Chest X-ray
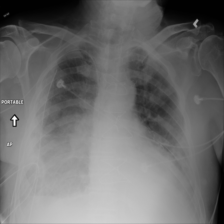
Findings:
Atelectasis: negative
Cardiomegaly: negative
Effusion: negative
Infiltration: negative
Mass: negative
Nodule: negative
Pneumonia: negative
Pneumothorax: negative
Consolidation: positive
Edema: negative
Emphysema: negative
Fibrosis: negative
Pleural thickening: negative
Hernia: negative